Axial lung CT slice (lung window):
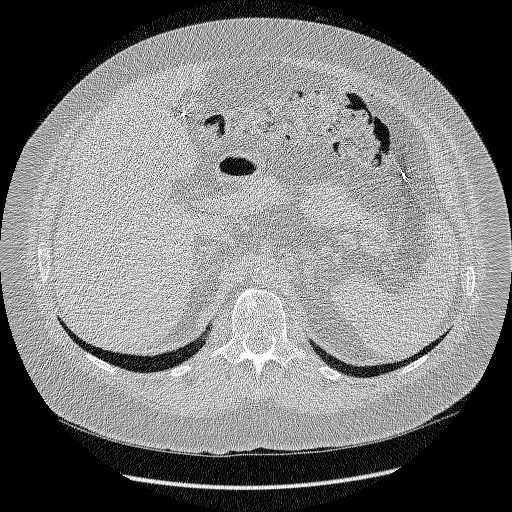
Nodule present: no